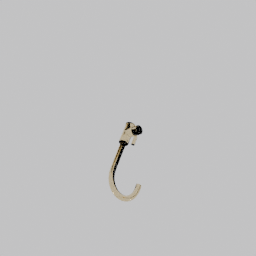
Label: appliances